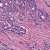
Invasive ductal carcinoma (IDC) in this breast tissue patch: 1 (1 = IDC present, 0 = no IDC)